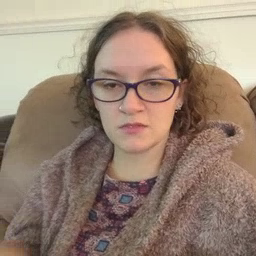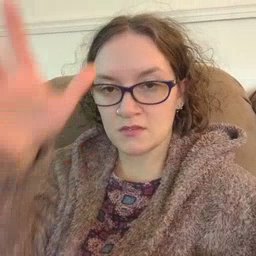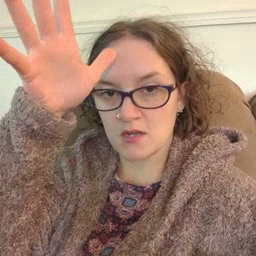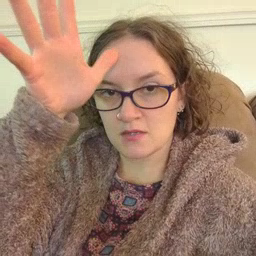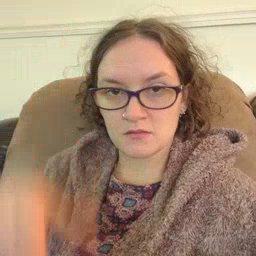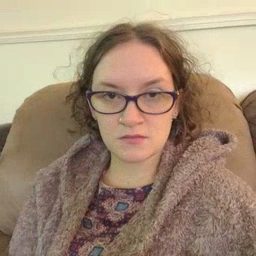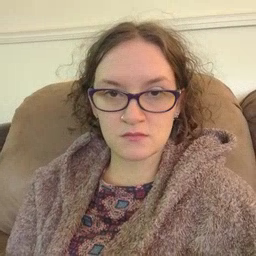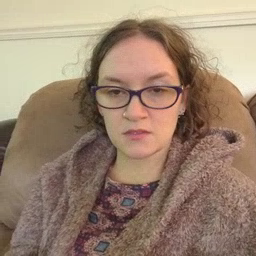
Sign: dad